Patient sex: M
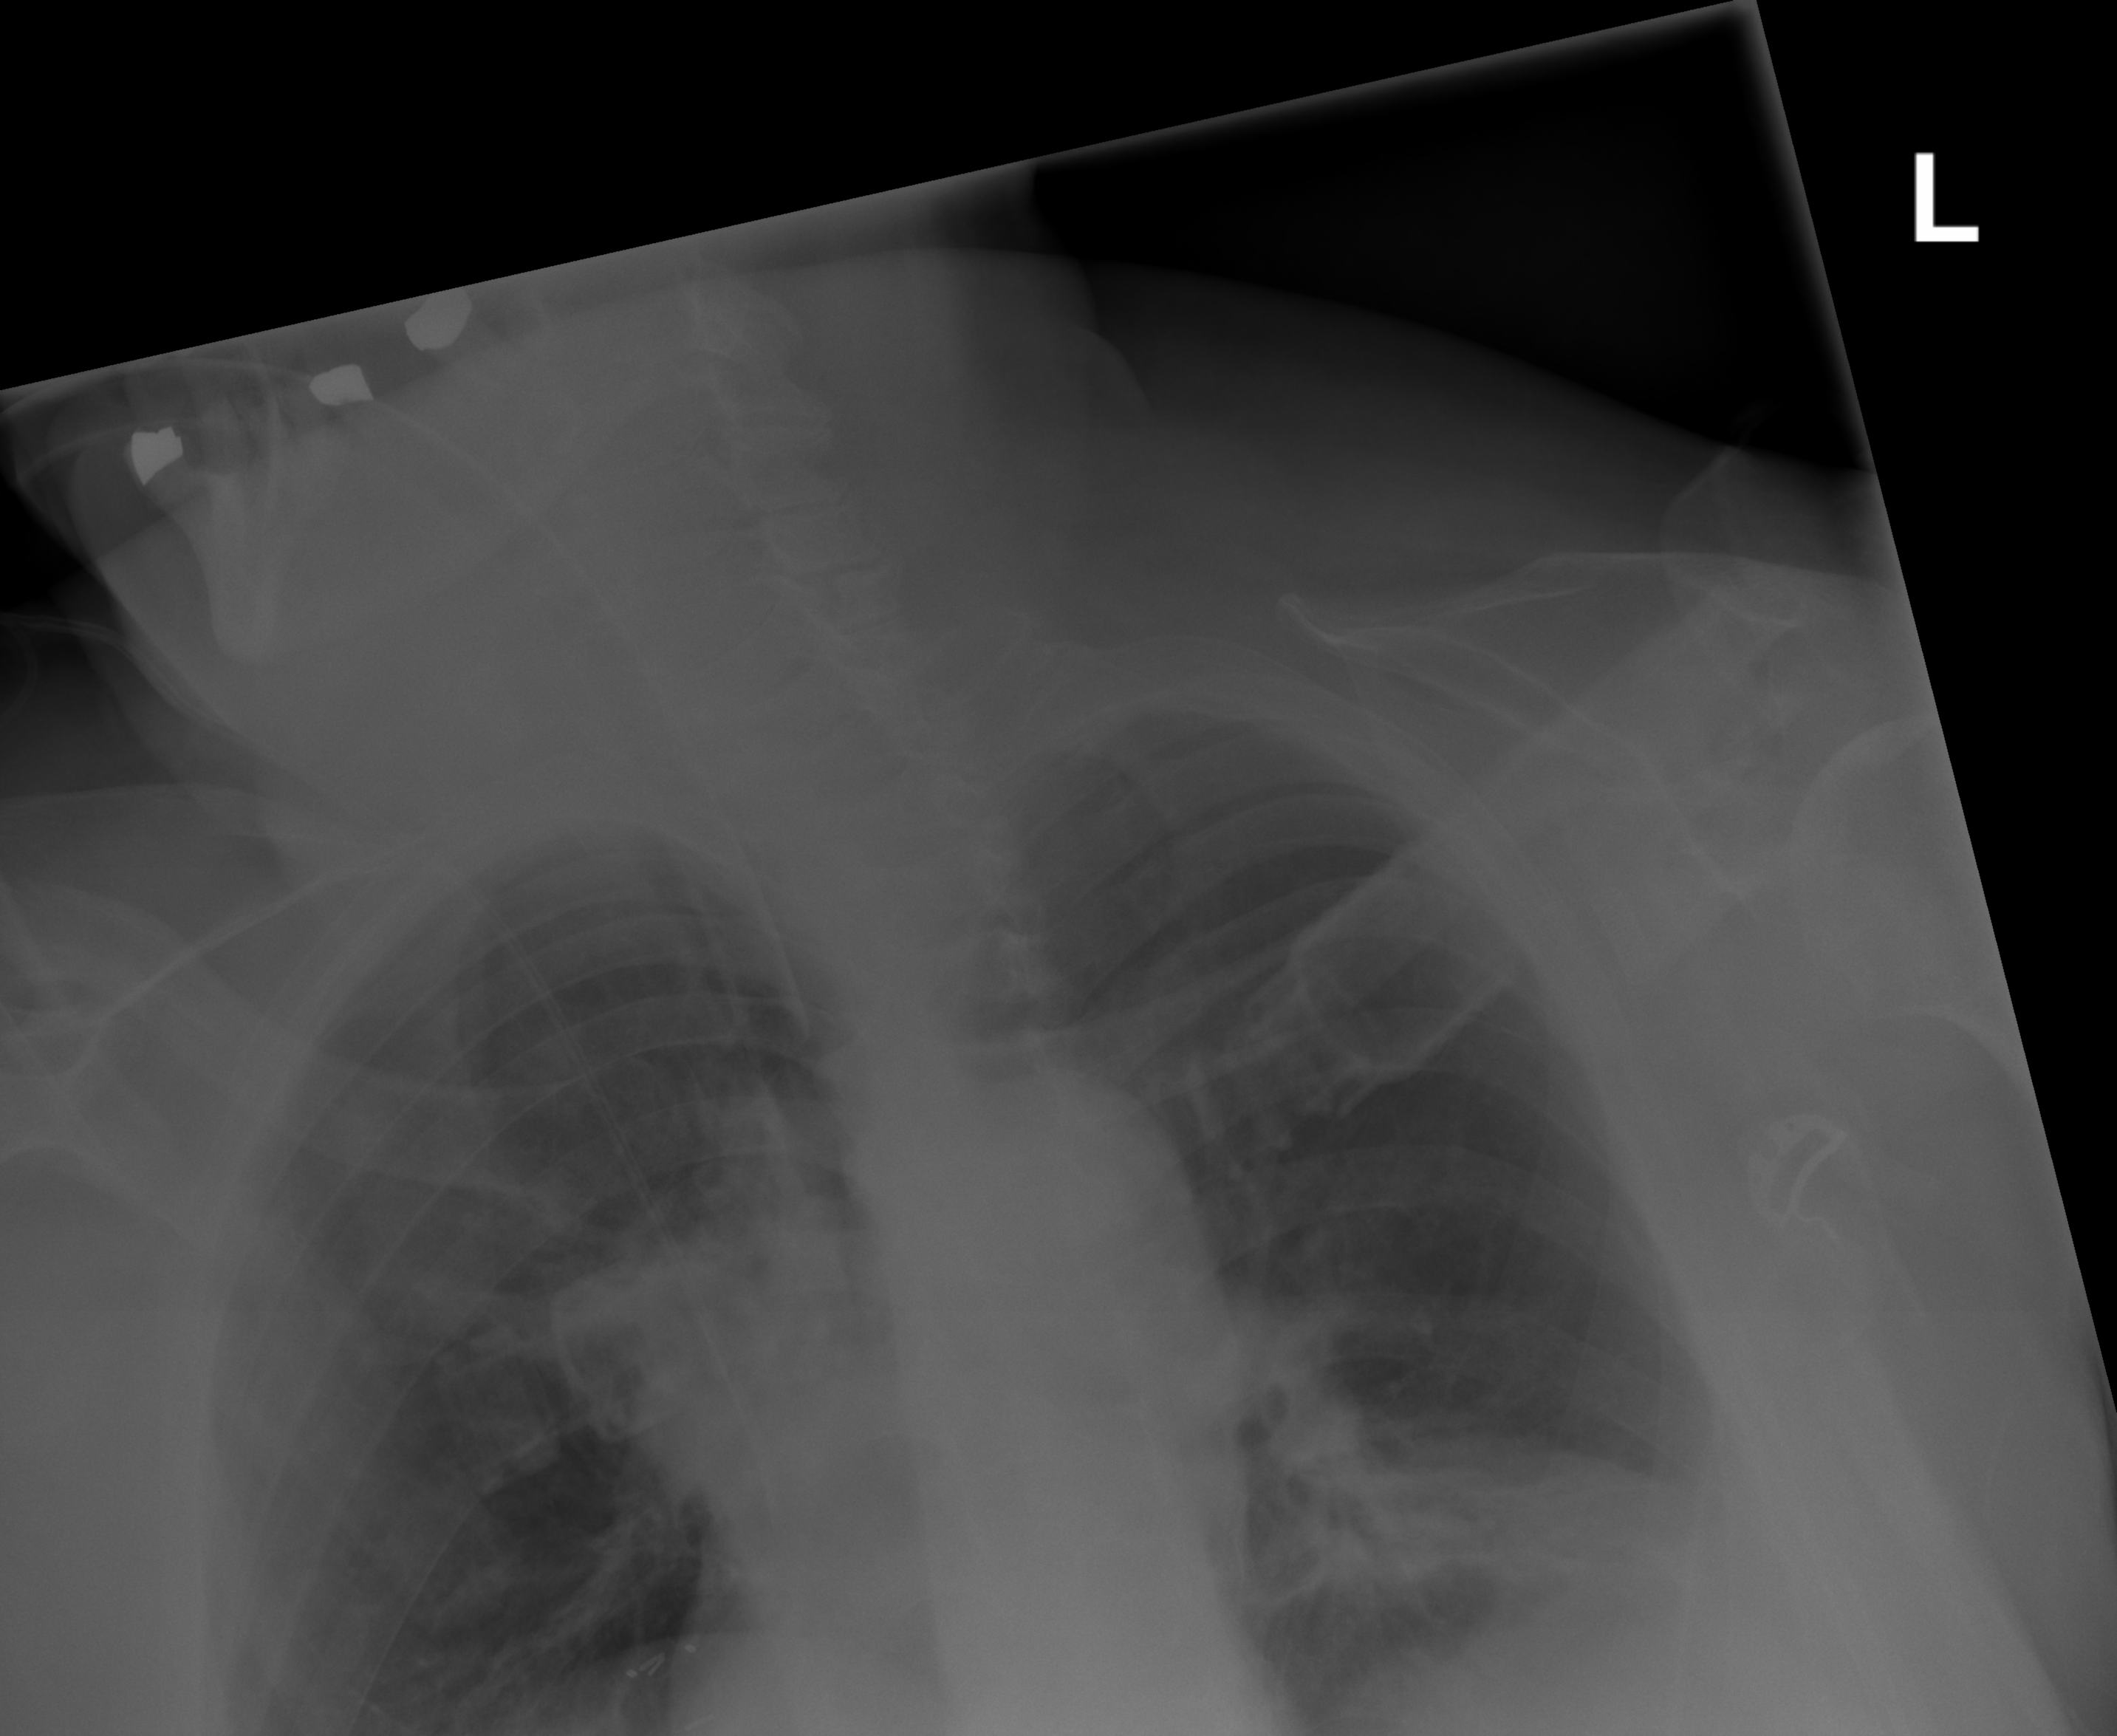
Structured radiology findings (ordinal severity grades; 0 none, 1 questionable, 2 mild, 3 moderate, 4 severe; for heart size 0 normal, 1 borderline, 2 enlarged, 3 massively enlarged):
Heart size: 0
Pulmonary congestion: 0
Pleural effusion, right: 0
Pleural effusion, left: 0
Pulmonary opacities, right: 0
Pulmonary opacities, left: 0
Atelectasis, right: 0
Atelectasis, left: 2